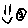
Label: smiley face